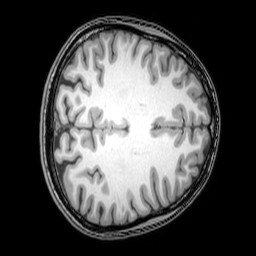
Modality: T1w
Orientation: axial
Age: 23
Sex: female
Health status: healthy
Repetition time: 0.081 s
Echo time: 0.037 s